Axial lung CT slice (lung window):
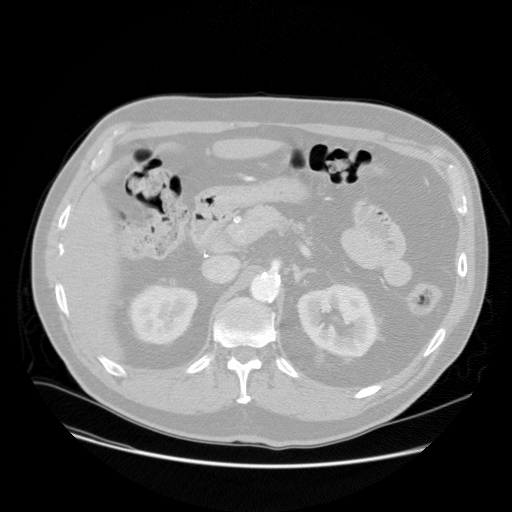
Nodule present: no